Question: here is my source code and
i need to know hide field when i select != bank value from selection box ?
I tried with
'''
attrs="{'invisible': [('special_deduction_type', '!=', 'bank')]}"
'''
also for all fields.but then many2one fields shows in out of layout.please refer the image
'''
![<page string="Special Deductions">
<field name='special_deduction_ids' nolabel='1'>
<tree string='List' editable='bottom'>
<field name='deduction_id' invisible="1" />
<field name='special_deduction_type' />
<field name='bank_id'
attrs="{'invisible': \[('special_deduction_type', '=', 'bank')\]}" />
<field name='union_id'
attrs="{'invisible': \[('special_deduction_type', '=', 'union')\]}" />
<field name='insurance_id'
attrs="{'invisible': \[('special_deduction_type', '=', 'insurance')\]}" />
<field name='loan_id'
attrs="{'invisible': \[('special_deduction_type', '=', 'loan')\]}" />
</tree>
</field>]
'''

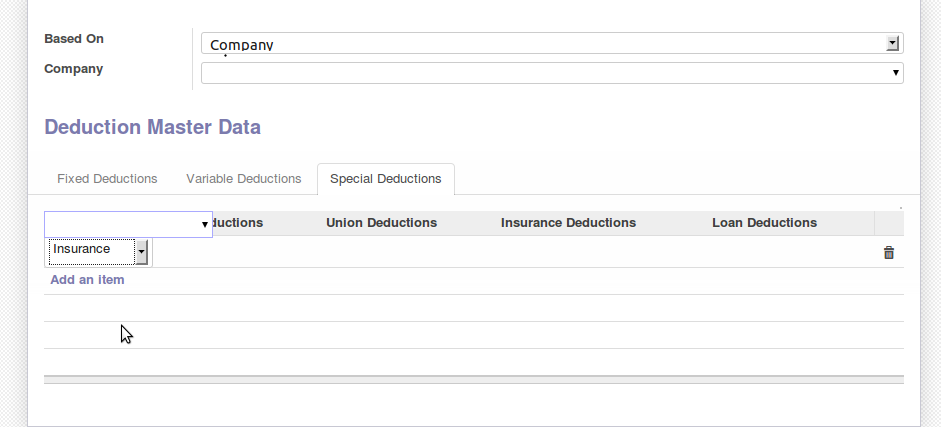
Answer: '''
<page string="Special Deductions">
<field name='special_deduction_ids' nolabel='1'>
<tree string='List' editable='bottom'>
<field name='deduction_id' invisible="1" />
<field name='special_deduction_type' />
<field name='bank_id'
attrs="{'invisible': [('special_deduction_type','in',('loan','union','insurance'))]}"/>
<field name='union_id'
attrs="{'invisible': [('special_deduction_type','in',('bank','loan','insurance'))]}"/>
<field name='insurance_id'
attrs="{'invisible': [('special_deduction_type','in',('loan','union','bank'))]}"/>
<field name='loan_id'
attrs="{'invisible': [('special_deduction_type','in',('bank','union','insurance'))]}"/>
</tree>
</field>
<br />
<br />
</page>
'''